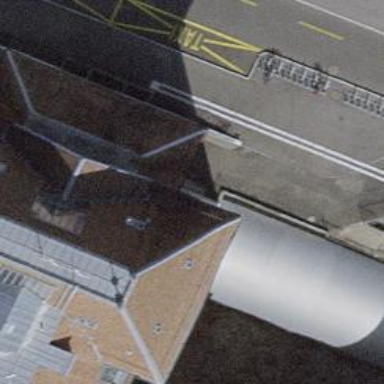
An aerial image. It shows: Driveway tunnel serving as building passage.